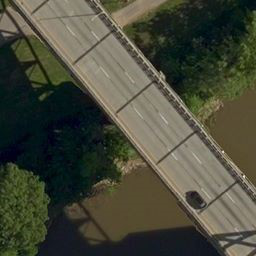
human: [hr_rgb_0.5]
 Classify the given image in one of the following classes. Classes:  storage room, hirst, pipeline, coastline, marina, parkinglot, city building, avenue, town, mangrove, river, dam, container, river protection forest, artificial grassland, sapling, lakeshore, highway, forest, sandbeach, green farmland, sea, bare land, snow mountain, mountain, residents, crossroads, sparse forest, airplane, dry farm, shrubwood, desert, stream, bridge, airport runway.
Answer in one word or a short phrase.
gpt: bridge